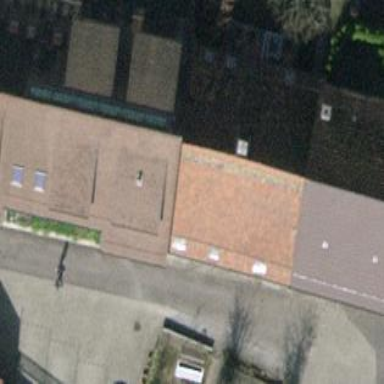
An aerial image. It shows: House with tile roof.